高一 · 代数
已知函数 $g(x)=(a+1)^{x-2}+1(a>0)$ 的图像恒过定点 $A$, 且点 $A$ 又在函数 $f(x)=\log _{\sqrt{3}}(x+a)$ 的图像上.

(1) 求实数 $a$ 的值;

(2) 解不等式 $f(x)<\log _{\sqrt{3}} a$;

(3) $|g(x+2)-2|=2 b$ 有两个不等实根时, 求 $b$ 的取值范围.
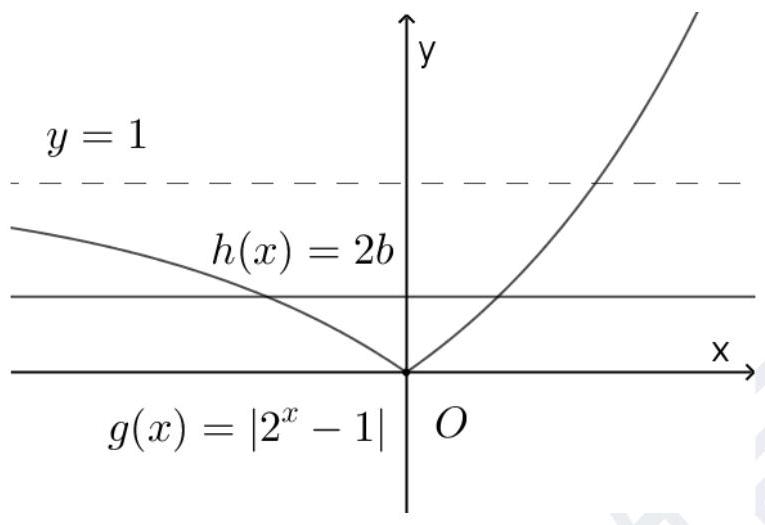
答案: (1) $a=1$;
(2) $\{x \mid-1<x<0\}$;
(3) $\left(0, \frac{1}{2}\right)$.
解析:

解: (1) 函数 $g(x)$ 的图像恒过定点 $A, A$ 点的坐标为 $(2,2)$

又因为 $A$ 点在 $f(x)$ 上, 则: $f(2)=\log _{\sqrt{3}}(2+a)=2 \Rightarrow 2+a=3 \Rightarrow a=1$

(2) 由题意知: $\log _{\sqrt{3}}(x+1)<\log _{\sqrt{3}} 1$

而 $\log _{\sqrt{3}} x$ 在定义域上单调递增, 知

$0<x+1<1$, 即 $-1<x<0$

$\therefore$ 不等式的解集为 $\{x \mid-1<x<0\}$

(3) 由 $|g(x+2)-2|=2 b$ 知: $\left|2^{x}-1\right|=2 b$, 方程有两个不等实根

若令 $g(x)=|2 x-1|, h(x)=2 b$ 有它们的函数图像有两个交点, 如下图示

由图像可知: $0<2 b<1$, 故 $b$ 的取值范围为 $\left(0, \frac{1}{2}\right)$